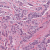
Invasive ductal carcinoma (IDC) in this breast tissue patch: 1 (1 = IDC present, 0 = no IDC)